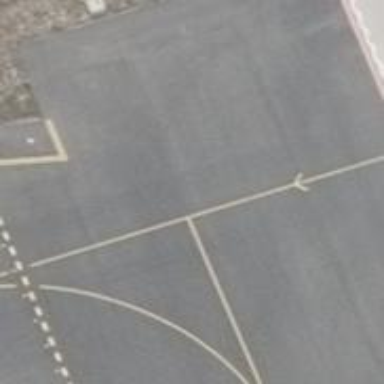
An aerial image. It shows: Parking position at the airport with concrete surface.